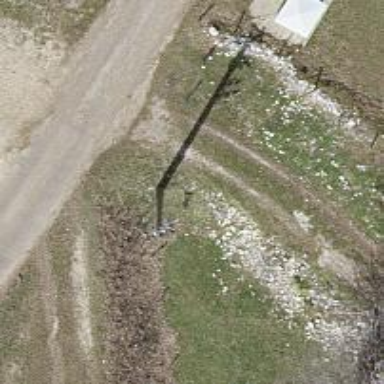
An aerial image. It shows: Power pole.